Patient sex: F
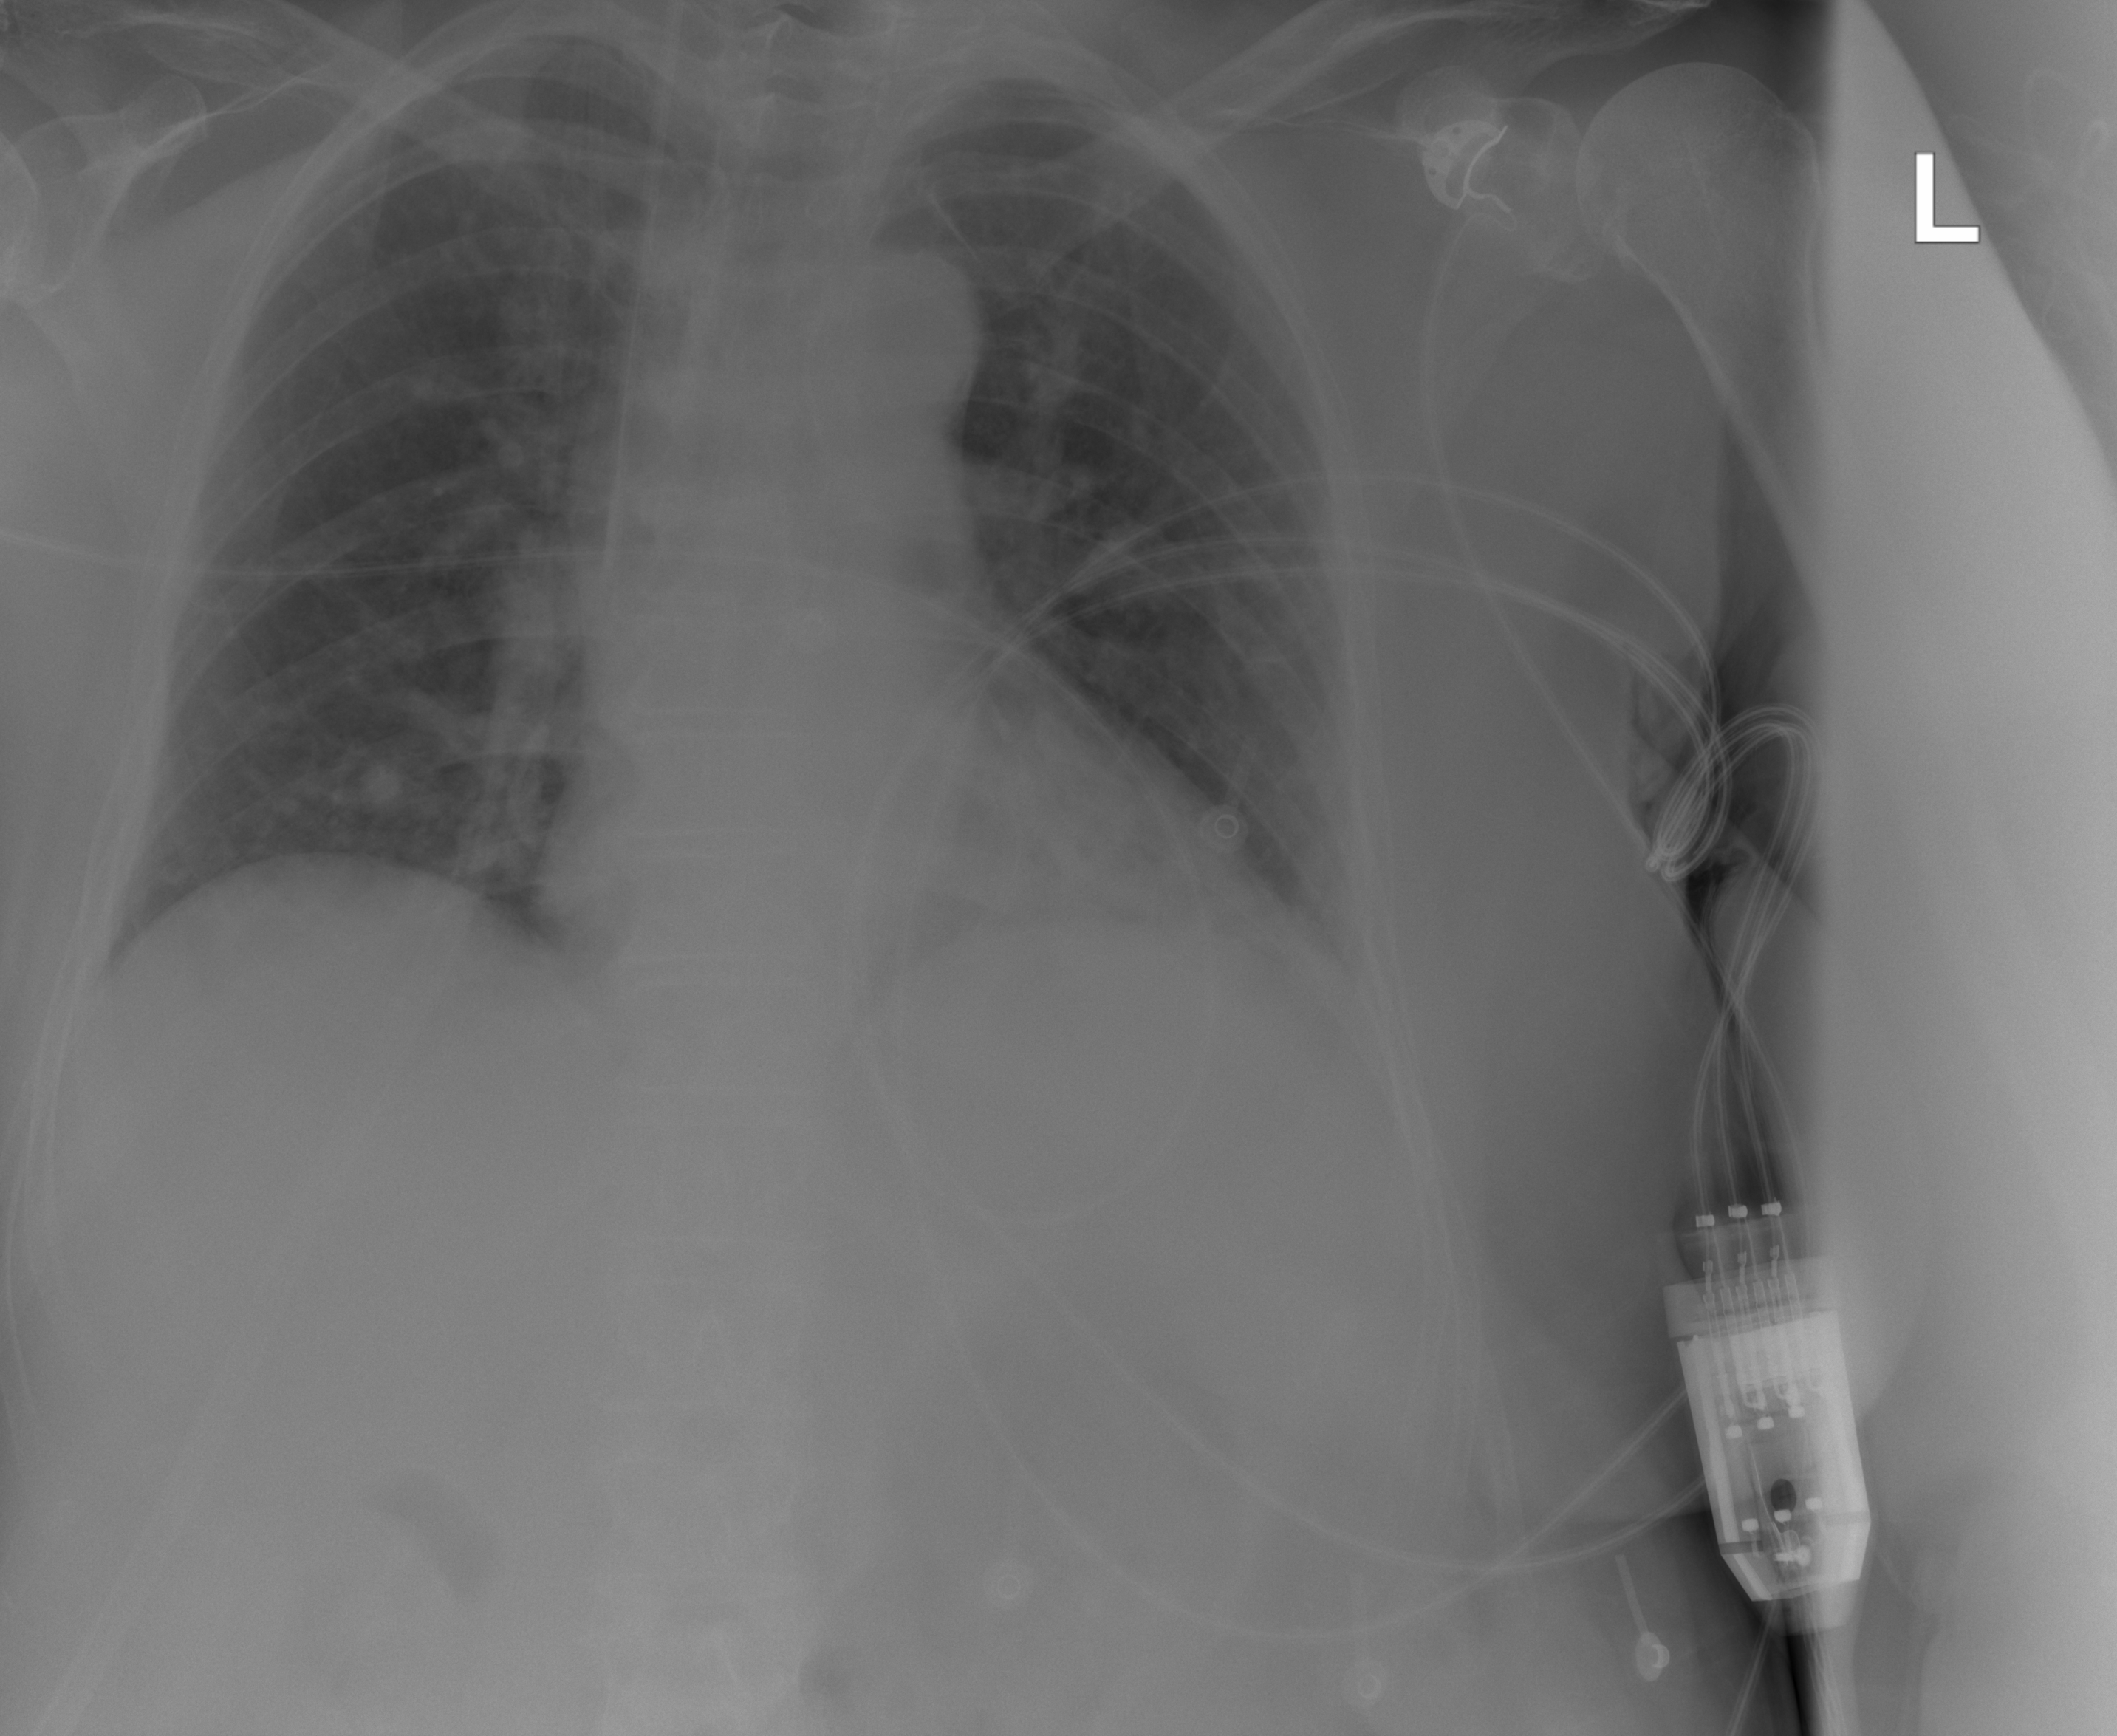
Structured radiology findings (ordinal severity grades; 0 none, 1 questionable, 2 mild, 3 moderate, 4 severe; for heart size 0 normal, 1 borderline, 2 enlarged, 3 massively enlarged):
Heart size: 0
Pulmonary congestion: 0
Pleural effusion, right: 0
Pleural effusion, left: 0
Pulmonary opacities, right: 0
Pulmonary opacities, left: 0
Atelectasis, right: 0
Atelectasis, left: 1